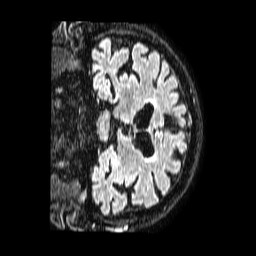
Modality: FLAIR
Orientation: coronal
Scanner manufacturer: philips
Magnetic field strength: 1.5 T
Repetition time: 4.8 s
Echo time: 0.3 s